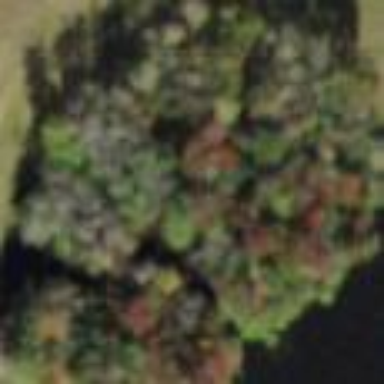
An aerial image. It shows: Mixed leaf woodland.